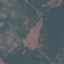
Label: HerbaceousVegetation